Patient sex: F
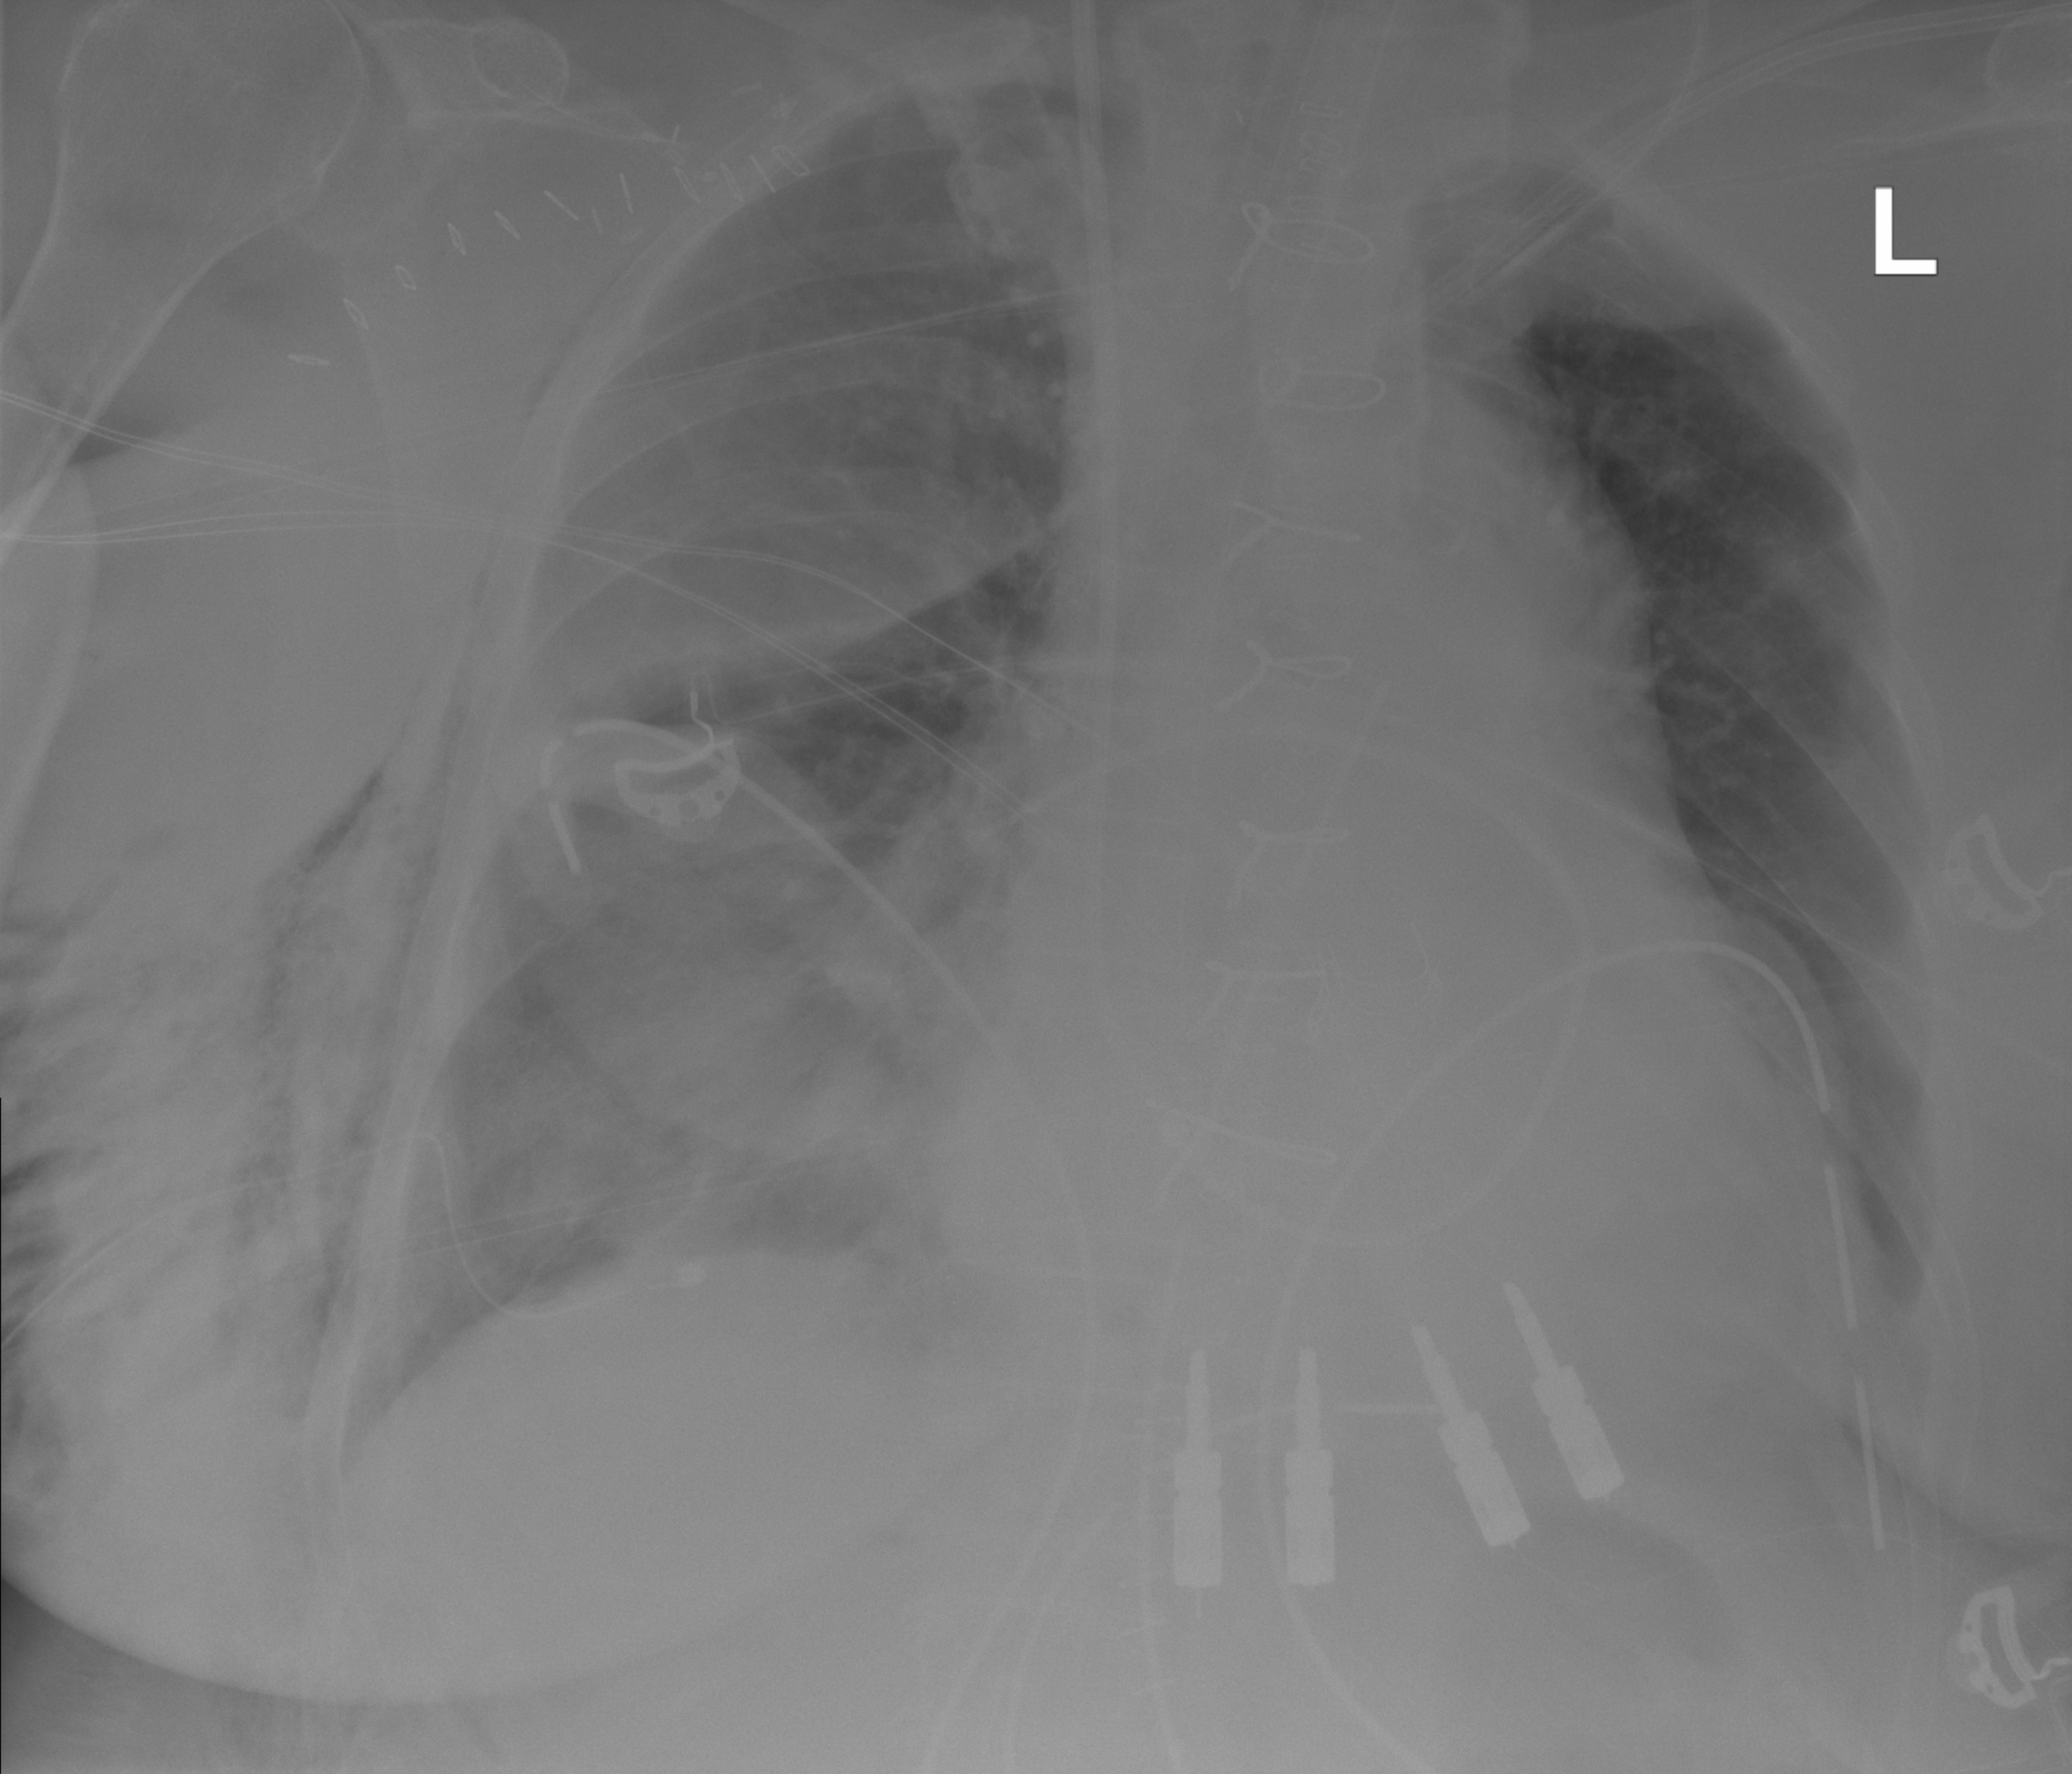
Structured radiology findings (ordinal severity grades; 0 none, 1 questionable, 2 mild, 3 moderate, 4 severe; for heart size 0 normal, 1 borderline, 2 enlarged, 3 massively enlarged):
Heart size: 2
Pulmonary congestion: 0
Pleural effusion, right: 0
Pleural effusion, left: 2
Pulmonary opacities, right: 2
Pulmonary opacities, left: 0
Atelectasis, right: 3
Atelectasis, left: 2